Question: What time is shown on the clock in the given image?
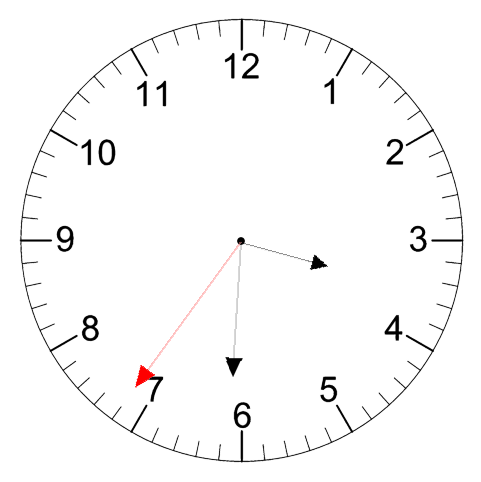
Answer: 03:30:36